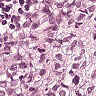
Metastatic tissue present: yes